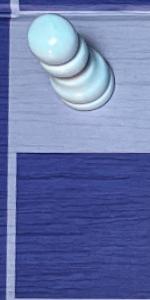
Label: Empty